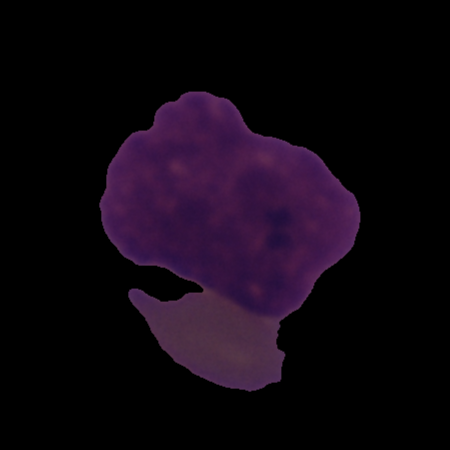
Label: cancer